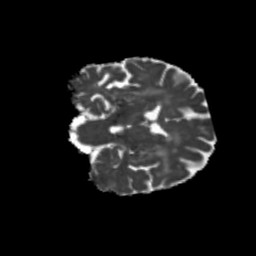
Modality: MD
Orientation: coronal
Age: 62
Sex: female
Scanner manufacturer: siemens
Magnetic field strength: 3 T
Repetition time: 5.25 s
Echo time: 0.08 s